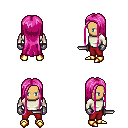
a pixel art fantasy rpg character, male body template, human, tanned skin, white long-sleeve shirt, red pants, pink extra-long hairstyle, metal gloves, gold boots, dagger, four views (front, back, left, right), 2x2 character sprite sheet, small pixel art, hard edges, no anti-aliasing